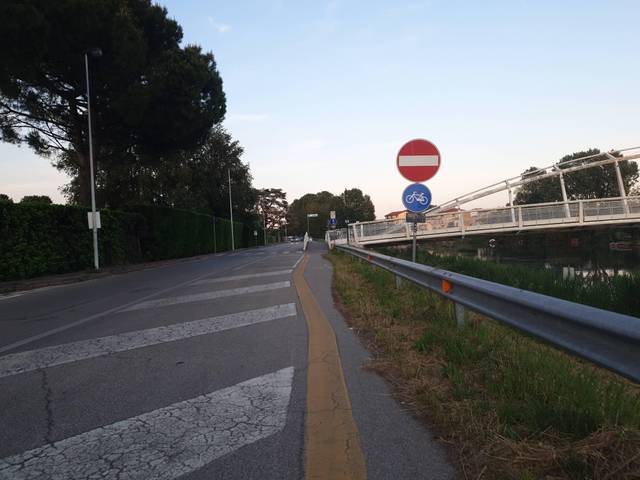
Region: Italy
Coordinates: 45.386, 11.859